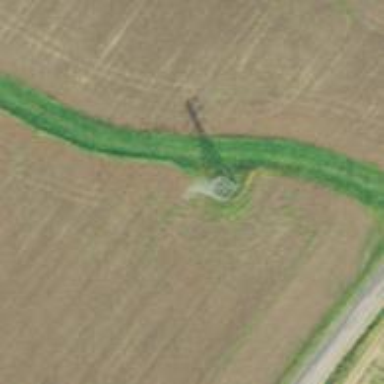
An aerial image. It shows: Lattice structure tower used for power distribution.